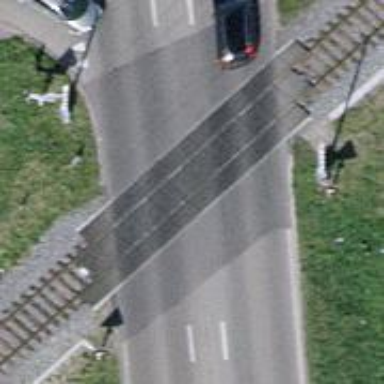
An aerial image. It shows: Railway level crossing.